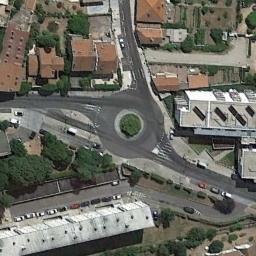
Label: roundabout